Interaction volume radius: 10 \u00c5
Interaction volume height: 35 \u00c5
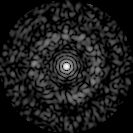
Disorder parameter: 0.8428